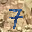
Label: 7